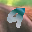
Label: 9